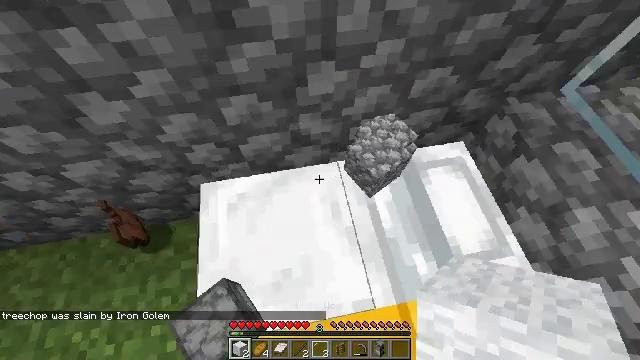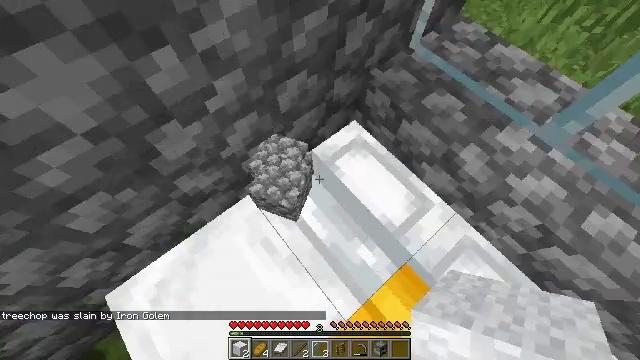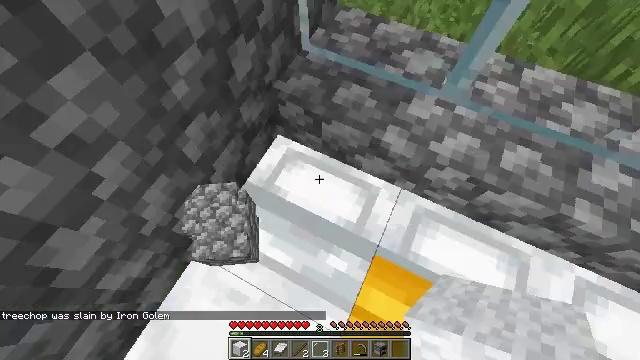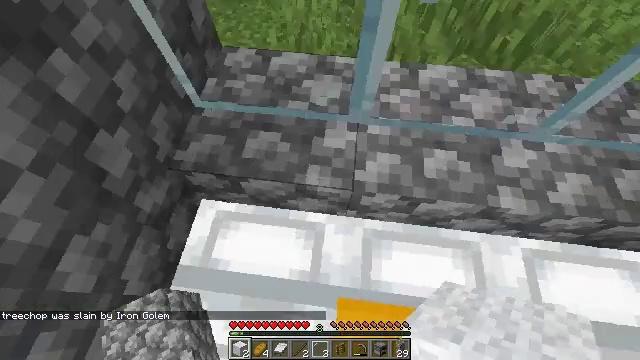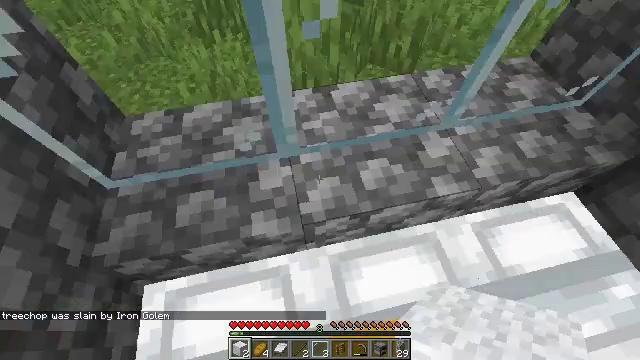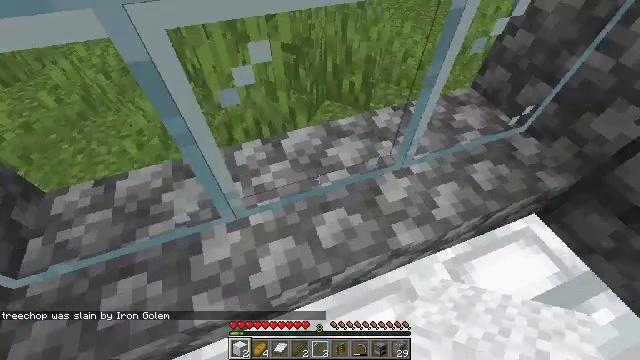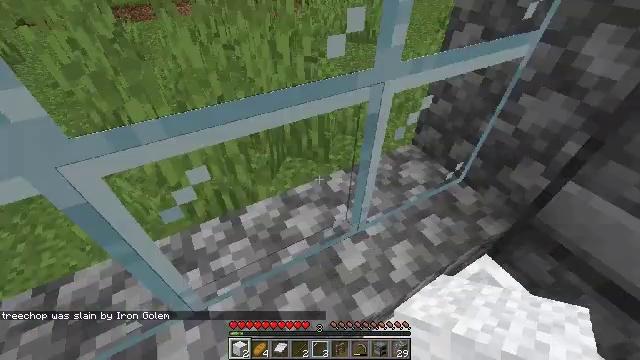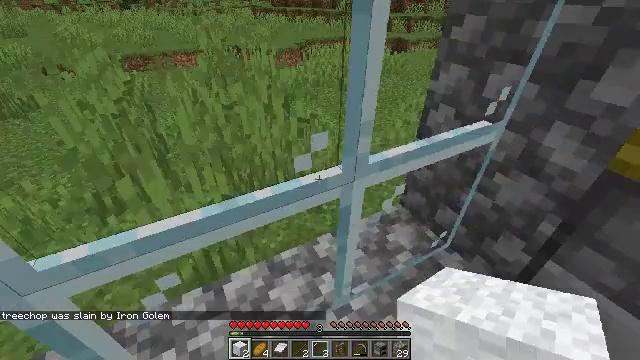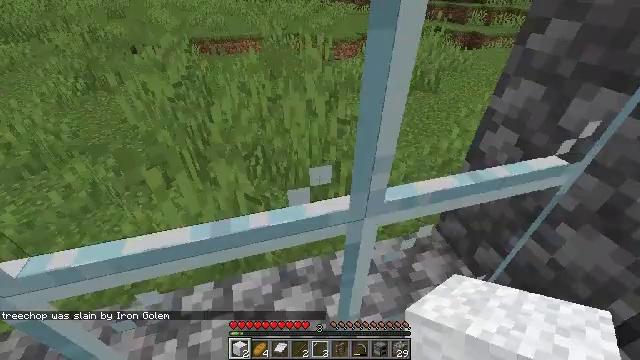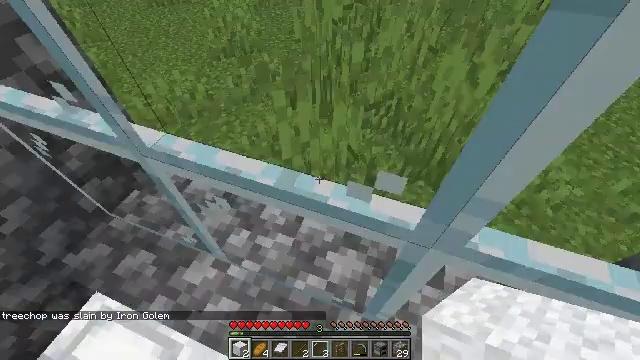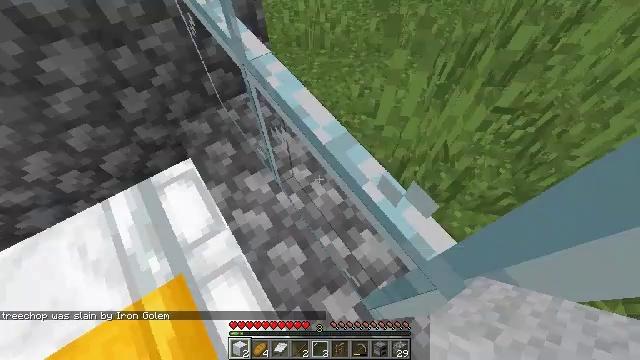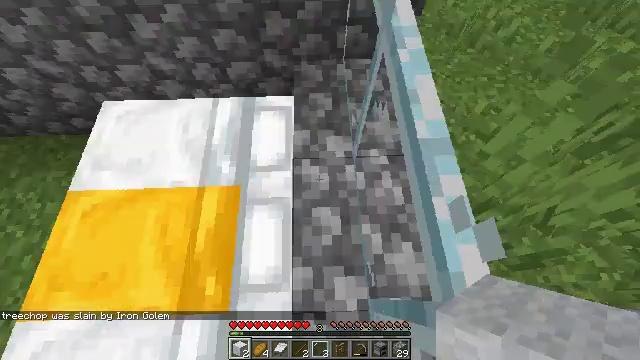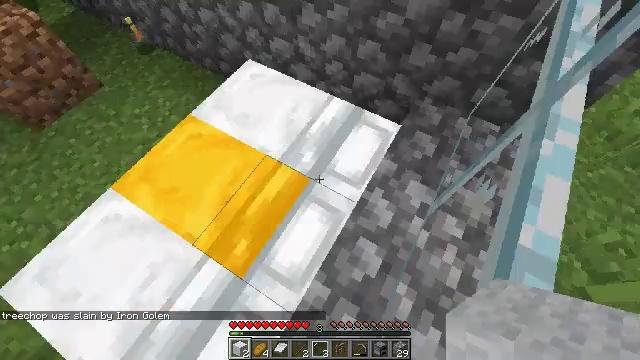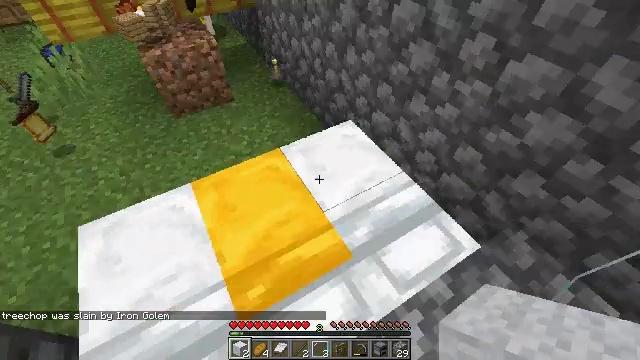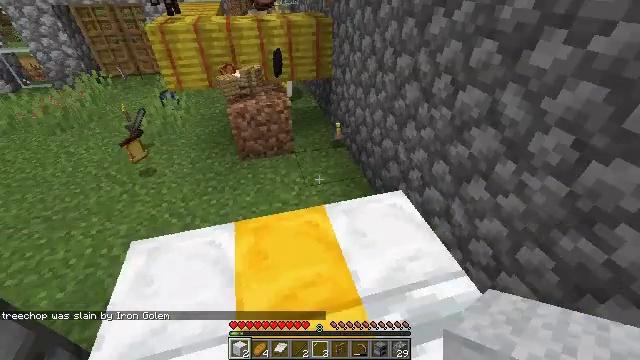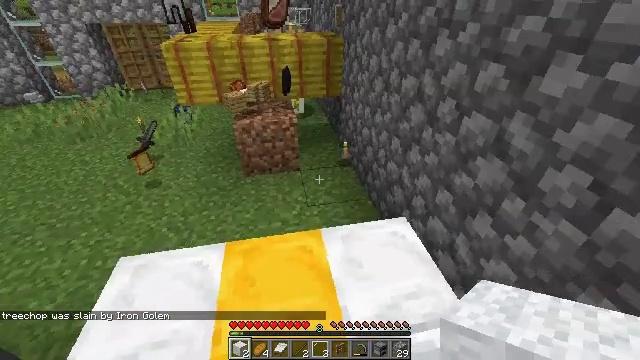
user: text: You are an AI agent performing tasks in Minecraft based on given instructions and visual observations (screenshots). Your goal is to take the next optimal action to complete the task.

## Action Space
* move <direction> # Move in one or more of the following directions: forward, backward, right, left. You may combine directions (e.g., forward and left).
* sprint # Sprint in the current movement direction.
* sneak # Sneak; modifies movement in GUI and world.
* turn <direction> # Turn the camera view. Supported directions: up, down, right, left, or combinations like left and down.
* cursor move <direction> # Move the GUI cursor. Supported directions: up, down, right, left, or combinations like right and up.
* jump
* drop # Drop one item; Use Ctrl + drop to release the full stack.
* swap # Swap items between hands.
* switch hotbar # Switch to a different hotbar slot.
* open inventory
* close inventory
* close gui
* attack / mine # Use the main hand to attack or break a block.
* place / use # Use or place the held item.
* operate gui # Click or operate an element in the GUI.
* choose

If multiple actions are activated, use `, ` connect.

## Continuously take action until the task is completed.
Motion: motion action
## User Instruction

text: Mine dirt from the ground.
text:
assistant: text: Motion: move forward and move right, turn right and down
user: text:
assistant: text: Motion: move forward and move right, turn right
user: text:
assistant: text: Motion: move forward and move right, turn right and up
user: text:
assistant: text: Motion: move forward and move right, turn right and up
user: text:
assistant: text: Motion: move forward and move right, turn right and up
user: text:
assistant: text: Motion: move forward and move right, turn right and up
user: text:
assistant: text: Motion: move forward and move right, turn up
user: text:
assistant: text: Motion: move forward and move right, turn left and down
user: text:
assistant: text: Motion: move forward and move right, turn left and down
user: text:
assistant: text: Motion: move forward and move right, turn left and down
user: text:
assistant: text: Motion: move forward and move right, turn left and down
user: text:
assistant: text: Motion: move forward and move right, turn left and up
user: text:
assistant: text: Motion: move forward and move right, turn left and up
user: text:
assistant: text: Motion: move forward and move right, turn left and up
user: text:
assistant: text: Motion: move forward and move right, turn left and up
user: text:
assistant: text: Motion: move forward and move right, turn left
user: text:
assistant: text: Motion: move forward, turn left
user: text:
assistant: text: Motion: move forward
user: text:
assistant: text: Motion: move forward, turn left and up
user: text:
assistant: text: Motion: move forward, turn left and up
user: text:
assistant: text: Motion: move forward, turn left and down
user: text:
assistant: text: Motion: move forward, turn left and down
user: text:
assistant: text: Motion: move forward and move left, turn left and up
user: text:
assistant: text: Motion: move forward and move left, turn left and up
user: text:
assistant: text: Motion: move forward and move left
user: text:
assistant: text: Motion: move forward and move left, turn right and down
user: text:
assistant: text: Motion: move forward, turn right and down
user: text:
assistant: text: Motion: move forward, turn right and up
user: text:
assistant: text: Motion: move forward, turn right and up
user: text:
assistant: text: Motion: move forward